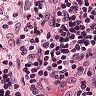
Metastatic tissue present: no